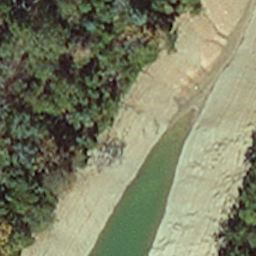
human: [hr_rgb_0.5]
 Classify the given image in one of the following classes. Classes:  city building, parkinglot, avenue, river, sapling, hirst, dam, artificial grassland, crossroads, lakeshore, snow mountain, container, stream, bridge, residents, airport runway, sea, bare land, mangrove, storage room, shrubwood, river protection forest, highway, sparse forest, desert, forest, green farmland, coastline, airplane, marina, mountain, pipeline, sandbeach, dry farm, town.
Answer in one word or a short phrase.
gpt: hirst